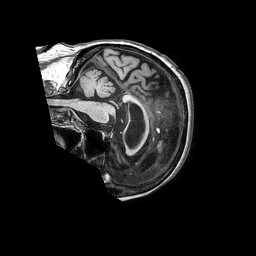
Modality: T1w
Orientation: sagittal
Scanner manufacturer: philips
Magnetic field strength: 3 T
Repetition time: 0.006743 s
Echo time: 0.003073 s